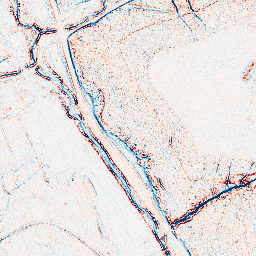
Category: edge_preserving
Decomposition family: bilateral
Decomposition parameters: d: 5
sigma_color: 100
sigma_space: 150
Upsampling method: lanczos
Upsampling parameters: scale: 2
Upsampling scale: 2